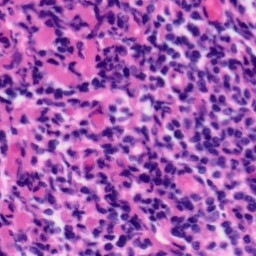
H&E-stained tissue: Tonsil